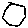
Label: hexagon